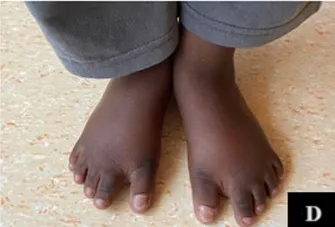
Gap between first and second toe.
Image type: medical_photograph (skin_photograph)